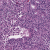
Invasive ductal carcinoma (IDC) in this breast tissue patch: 1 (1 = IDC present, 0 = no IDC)